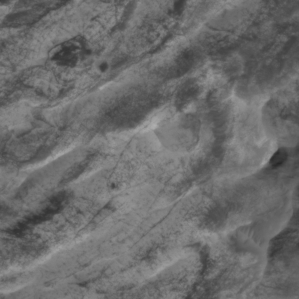
Label: non_frost